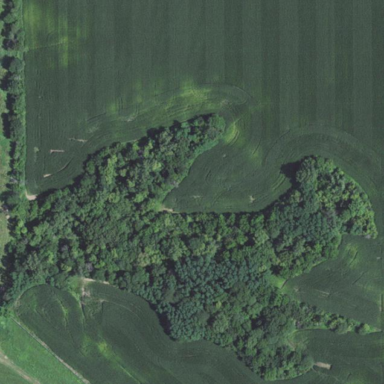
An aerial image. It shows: Beautiful woodland area.